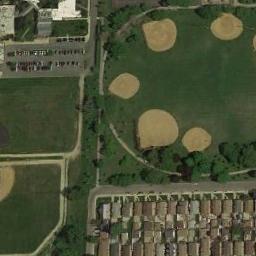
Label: baseball_diamond